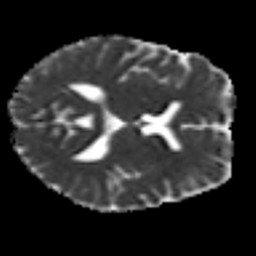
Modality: MD
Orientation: axial
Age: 37
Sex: female
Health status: ill
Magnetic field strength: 3 T
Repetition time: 8.4 s
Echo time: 0.0926 s